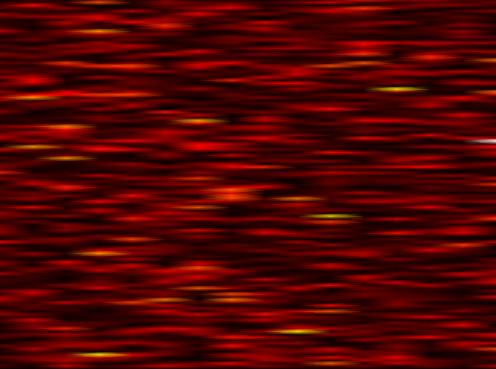
Label: FOFDM